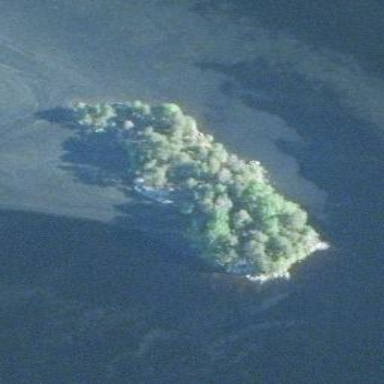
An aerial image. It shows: Islet covered with woodland forest.